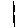
Label: line